Interaction volume radius: 5 \u00c5
Interaction volume height: 25 \u00c5
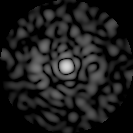
Disorder parameter: 0.887